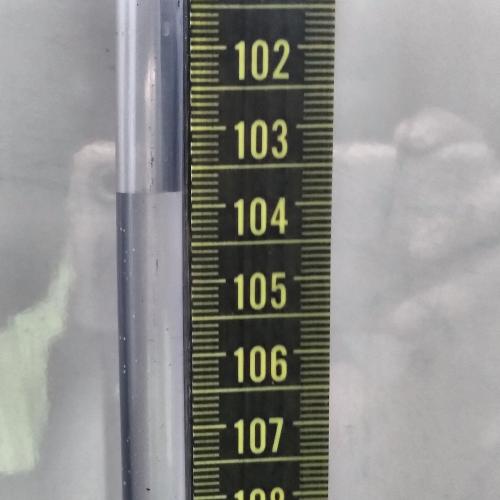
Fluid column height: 103.8 cm